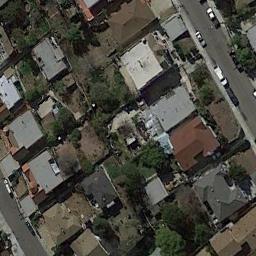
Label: dense_residential